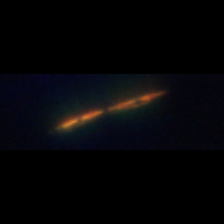
Taxon: Psuedo-nitzschia
Group: Diatoms